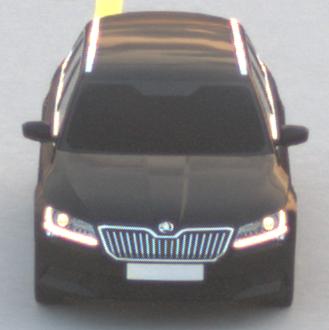
Make: Skoda
Model: Superb Combi 1.4 TSI
Detailed model: Superb (III) Combi
Model produced from: 2015/09
Model produced until: 2018/06
Doors: 5
Color: black
Road condition: dry road
Daytime: dawn
Contrast: low contrast